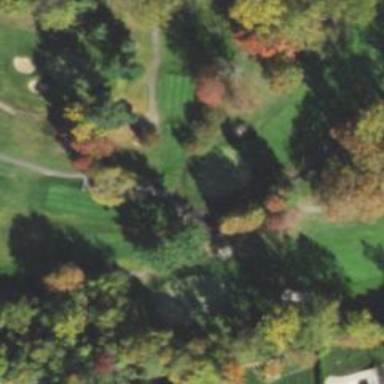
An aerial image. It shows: Service road used as golf cart path.